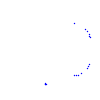
Particle: kaon